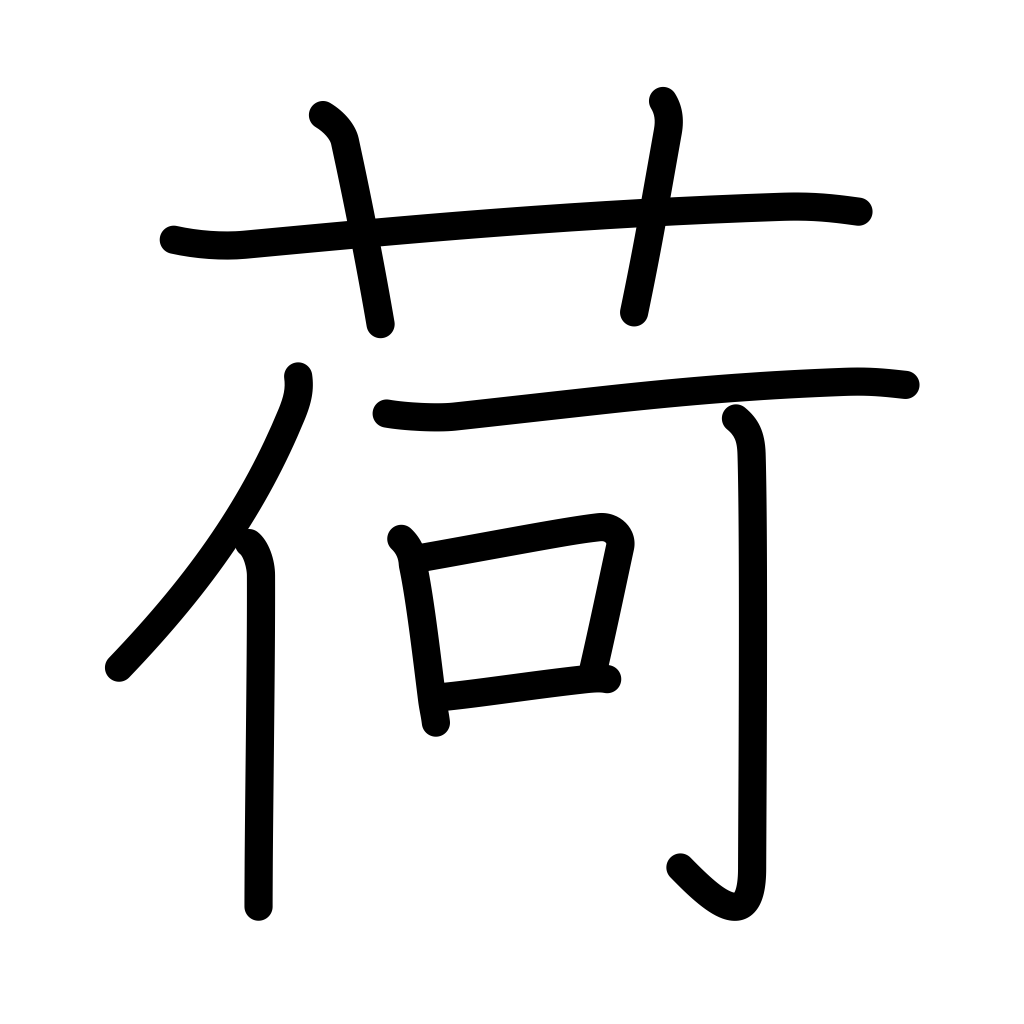
Meaning: baggage, shoulder-pole load, load, cargo, freight